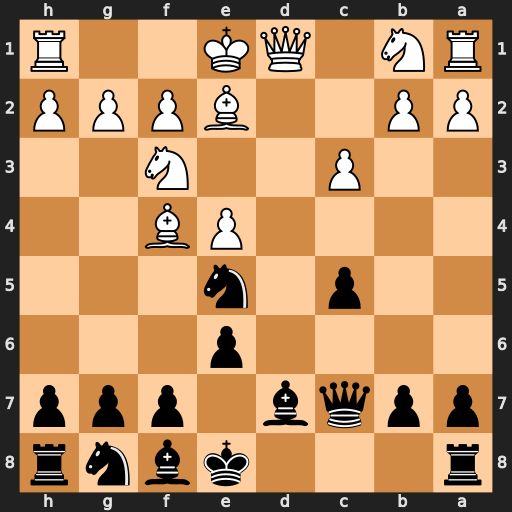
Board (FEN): r3kbnr/ppqb1ppp/4p3/2p1n3/4PB2/2P2N2/PP2BPPP/RN1QK2R
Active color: b
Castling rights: KQkq
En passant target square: -
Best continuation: Nxf3+ Bxf3 Qxf4